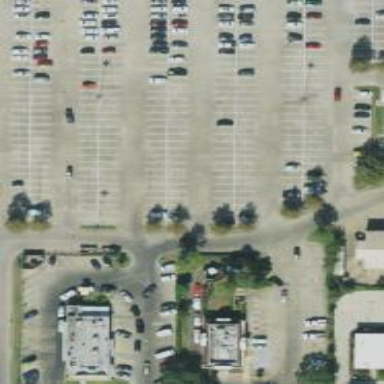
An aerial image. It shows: Parking space is available.